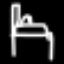
Label: bed